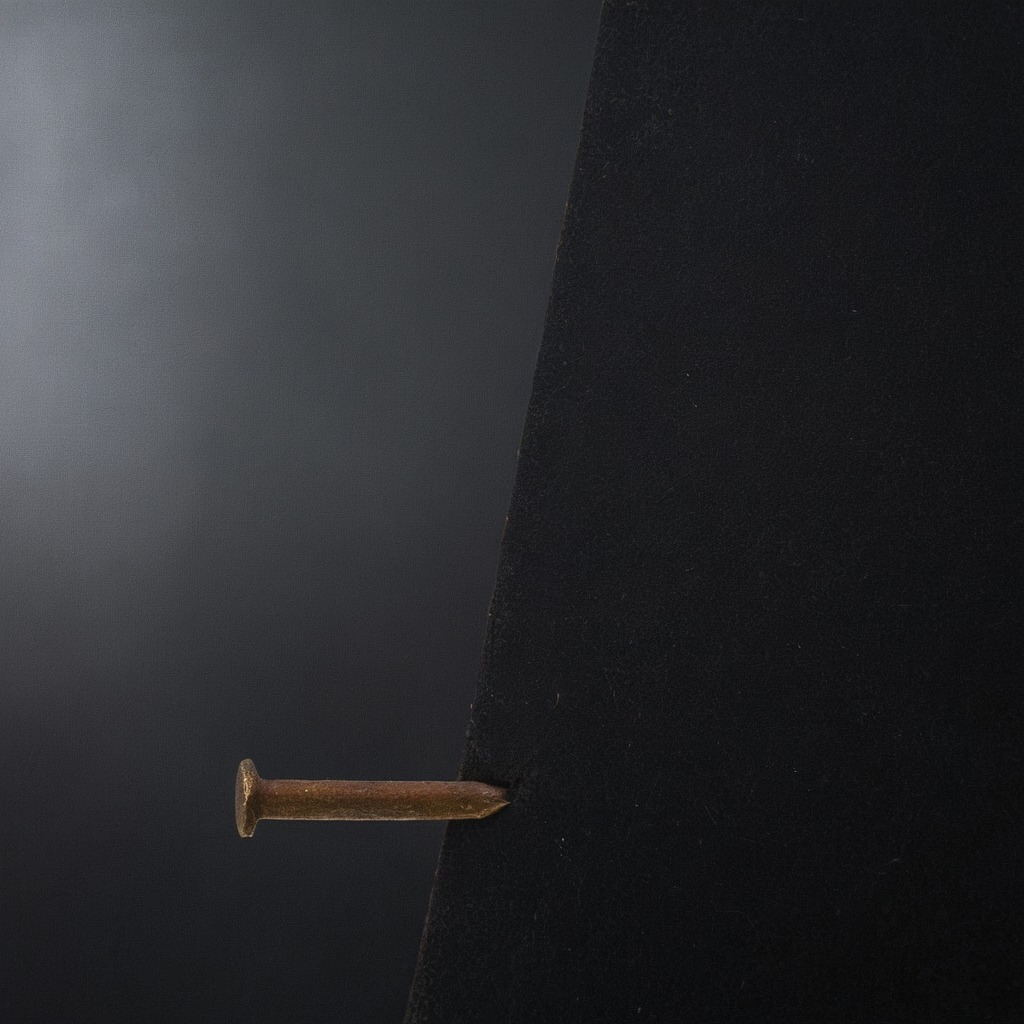
A nail is lying on the clean granite tabletop.